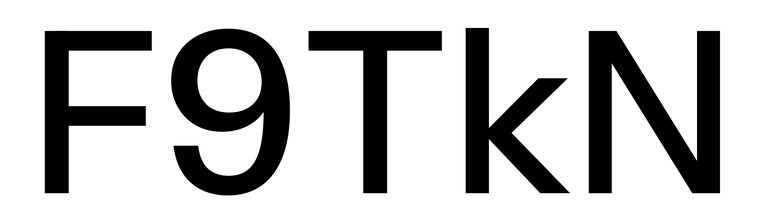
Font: InstrumentSans_Medium